Question: I have a <URL>. NGINX Ingress needs to forward Minio traffic to the Minio service, and other traffic to their corresponding services.
My Ingress configuration looks like this:
'''
apiVersion: extensions/v1beta1
kind: Ingress
metadata:
name: ingress-service
annotations:
kubernetes.io/ingress.class: nginx
nginx.ingress.kubernetes.io/rewrite-target: /$1
spec:
rules:
- http:
paths:
- path: /app/?(.*)
backend:
serviceName: app-service
servicePort: 3000
- path: /minio/?(.*)
backend:
serviceName: minio-service
servicePort: 9000
'''
Once deployed, the app works fine. However, the Minio page has problem, complaining:
'''
This page isn't working
example.mysite.com redirected you too many times.
Try clearing your cookies.
ERR_TOO_MANY_REDIRECTS
'''
And indeed, the requests are kept redirecting. Here is the screenshot from Chrome DevTools' Network console.

Any ideas?
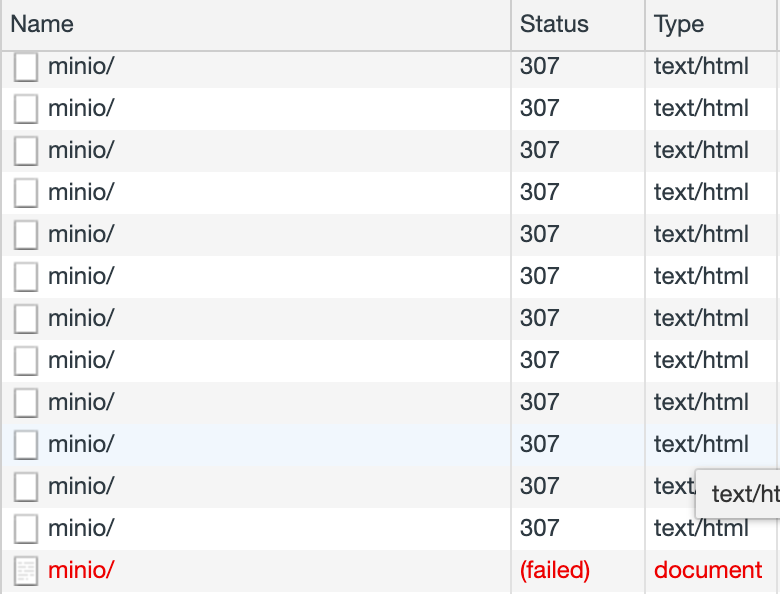
Answer: As Minio always redirects to /minio/, you need to keep '/minio' in the path and pass it on to the Minio service.
When I change its path rule to '- path: /(minio/.*)', it works. Now the Ingress configuration looks like below:
'''
apiVersion: extensions/v1beta1
kind: Ingress
metadata:
name: ingress-service
annotations:
kubernetes.io/ingress.class: nginx
nginx.ingress.kubernetes.io/rewrite-target: /$1
spec:
rules:
- http:
paths:
- path: /app/?(.*)
backend:
serviceName: app-service
servicePort: 3000
- path: /(minio/.*)
backend:
serviceName: minio-service
servicePort: 9000
'''
And I've got the Minio service working in the browser:

Hope it is helpful.